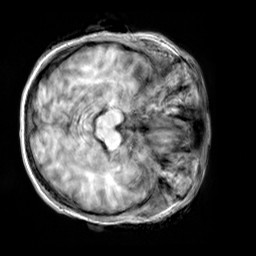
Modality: T1w
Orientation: axial
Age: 44
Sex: female
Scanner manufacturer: siemens
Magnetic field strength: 3 T
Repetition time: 2.3 s
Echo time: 0.00303 s